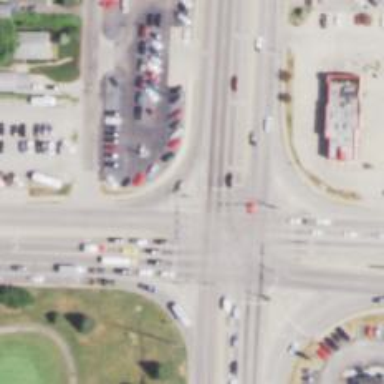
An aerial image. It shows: Footway located on traffic island.